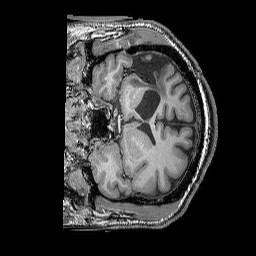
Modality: T1w
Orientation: coronal
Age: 42
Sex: male
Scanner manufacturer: siemens
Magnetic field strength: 3 T
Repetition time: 2.25 s
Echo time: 0.00411 s